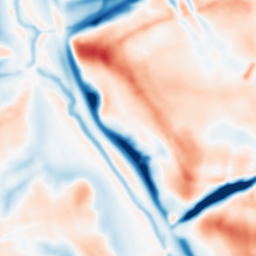
Category: multiscale
Decomposition family: dog_multiscale
Decomposition parameters: sigma_ratio: 1.6
n_scales: 4
base_sigma: 2
Upsampling method: quadratic
Upsampling parameters: scale: 2
Upsampling scale: 2